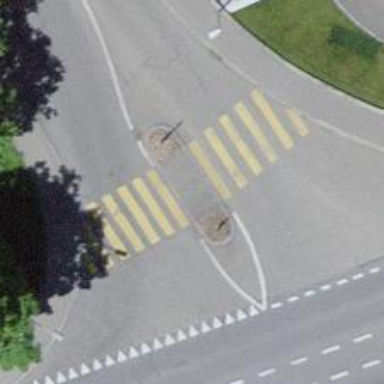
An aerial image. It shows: Crossing road.